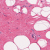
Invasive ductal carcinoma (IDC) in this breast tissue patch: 0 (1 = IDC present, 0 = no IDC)